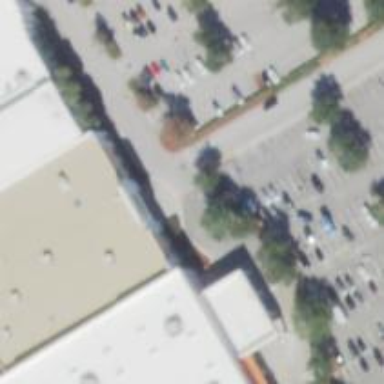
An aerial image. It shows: Parking space is available.